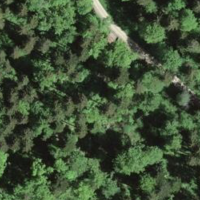
EUNIS habitat code: 44
Species observed at this site:
Myosotis scorpioides